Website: ulta-beauty
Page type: delivery-shipping
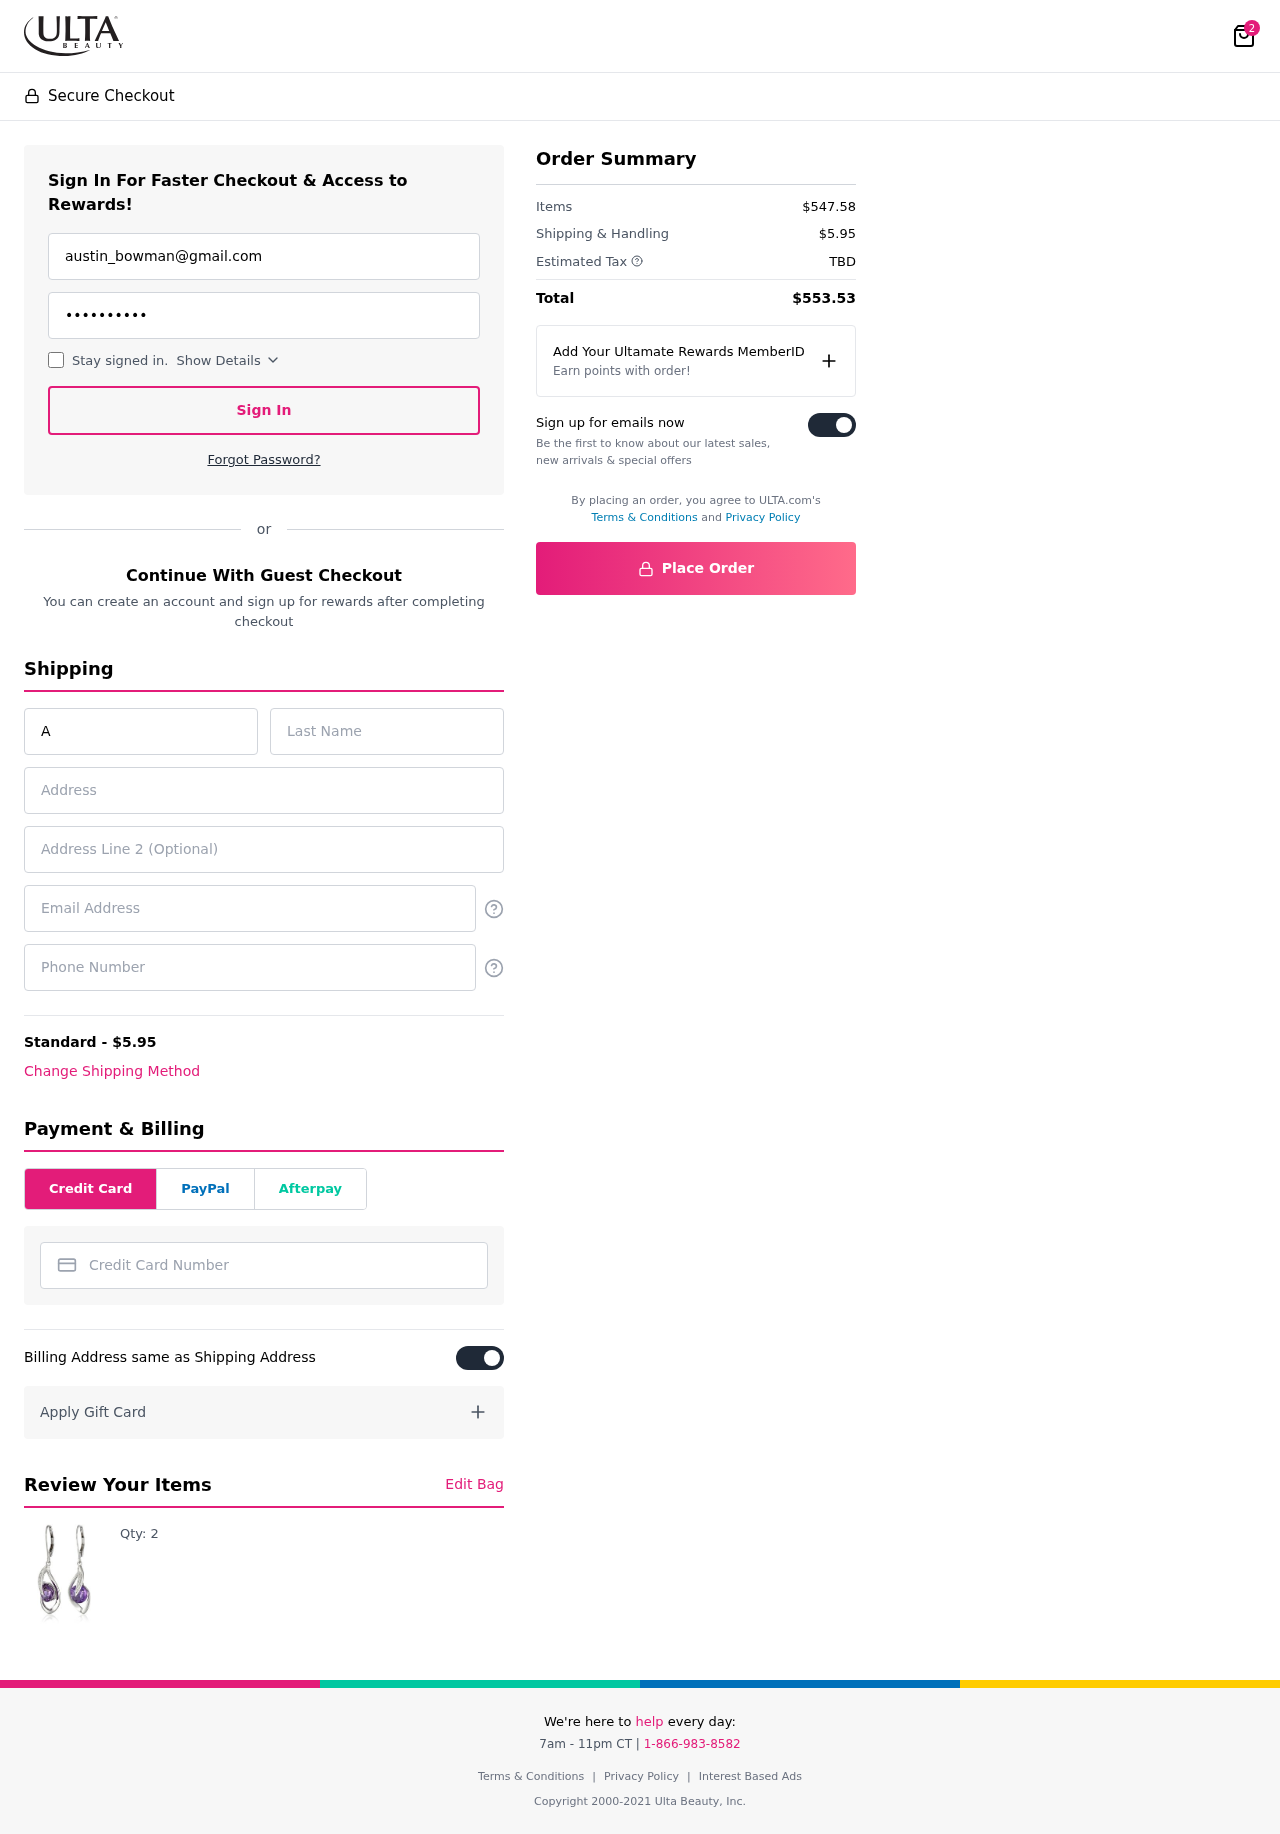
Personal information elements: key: PII_CARD_NUMBER
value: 6518 9652 3696 3043
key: PII_EMAIL
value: austin_bowman@gmail.com
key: PII_EMAIL2
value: austin_bowman@gmail.com
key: PII_FIRSTNAME
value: Austin
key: PII_LASTNAME
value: Bowman
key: PII_PHONE
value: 2364511238
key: PII_STREET
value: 0387 Kenneth Keys Suite 889
Product elements: key: PRODUCT1_QUANTITY
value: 2
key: PRODUCT1
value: Qty: 2
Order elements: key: ORDER_NUM_ITEMS
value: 2
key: ORDER_SHIPPING_COST
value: $5.95
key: ORDER_SUBTOTAL
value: $547.58
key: ORDER_TAX
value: TBD
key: ORDER_TOTAL
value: $553.53